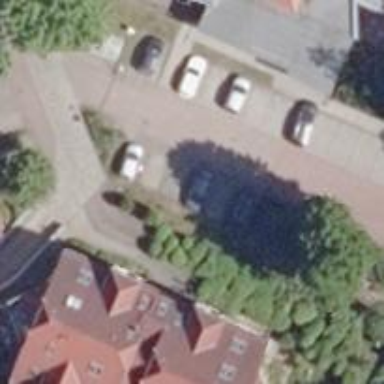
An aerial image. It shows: Parking space is available.